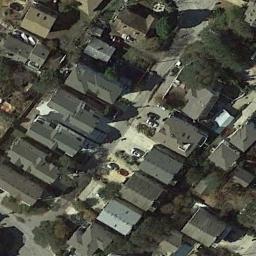
Label: residential